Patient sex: F
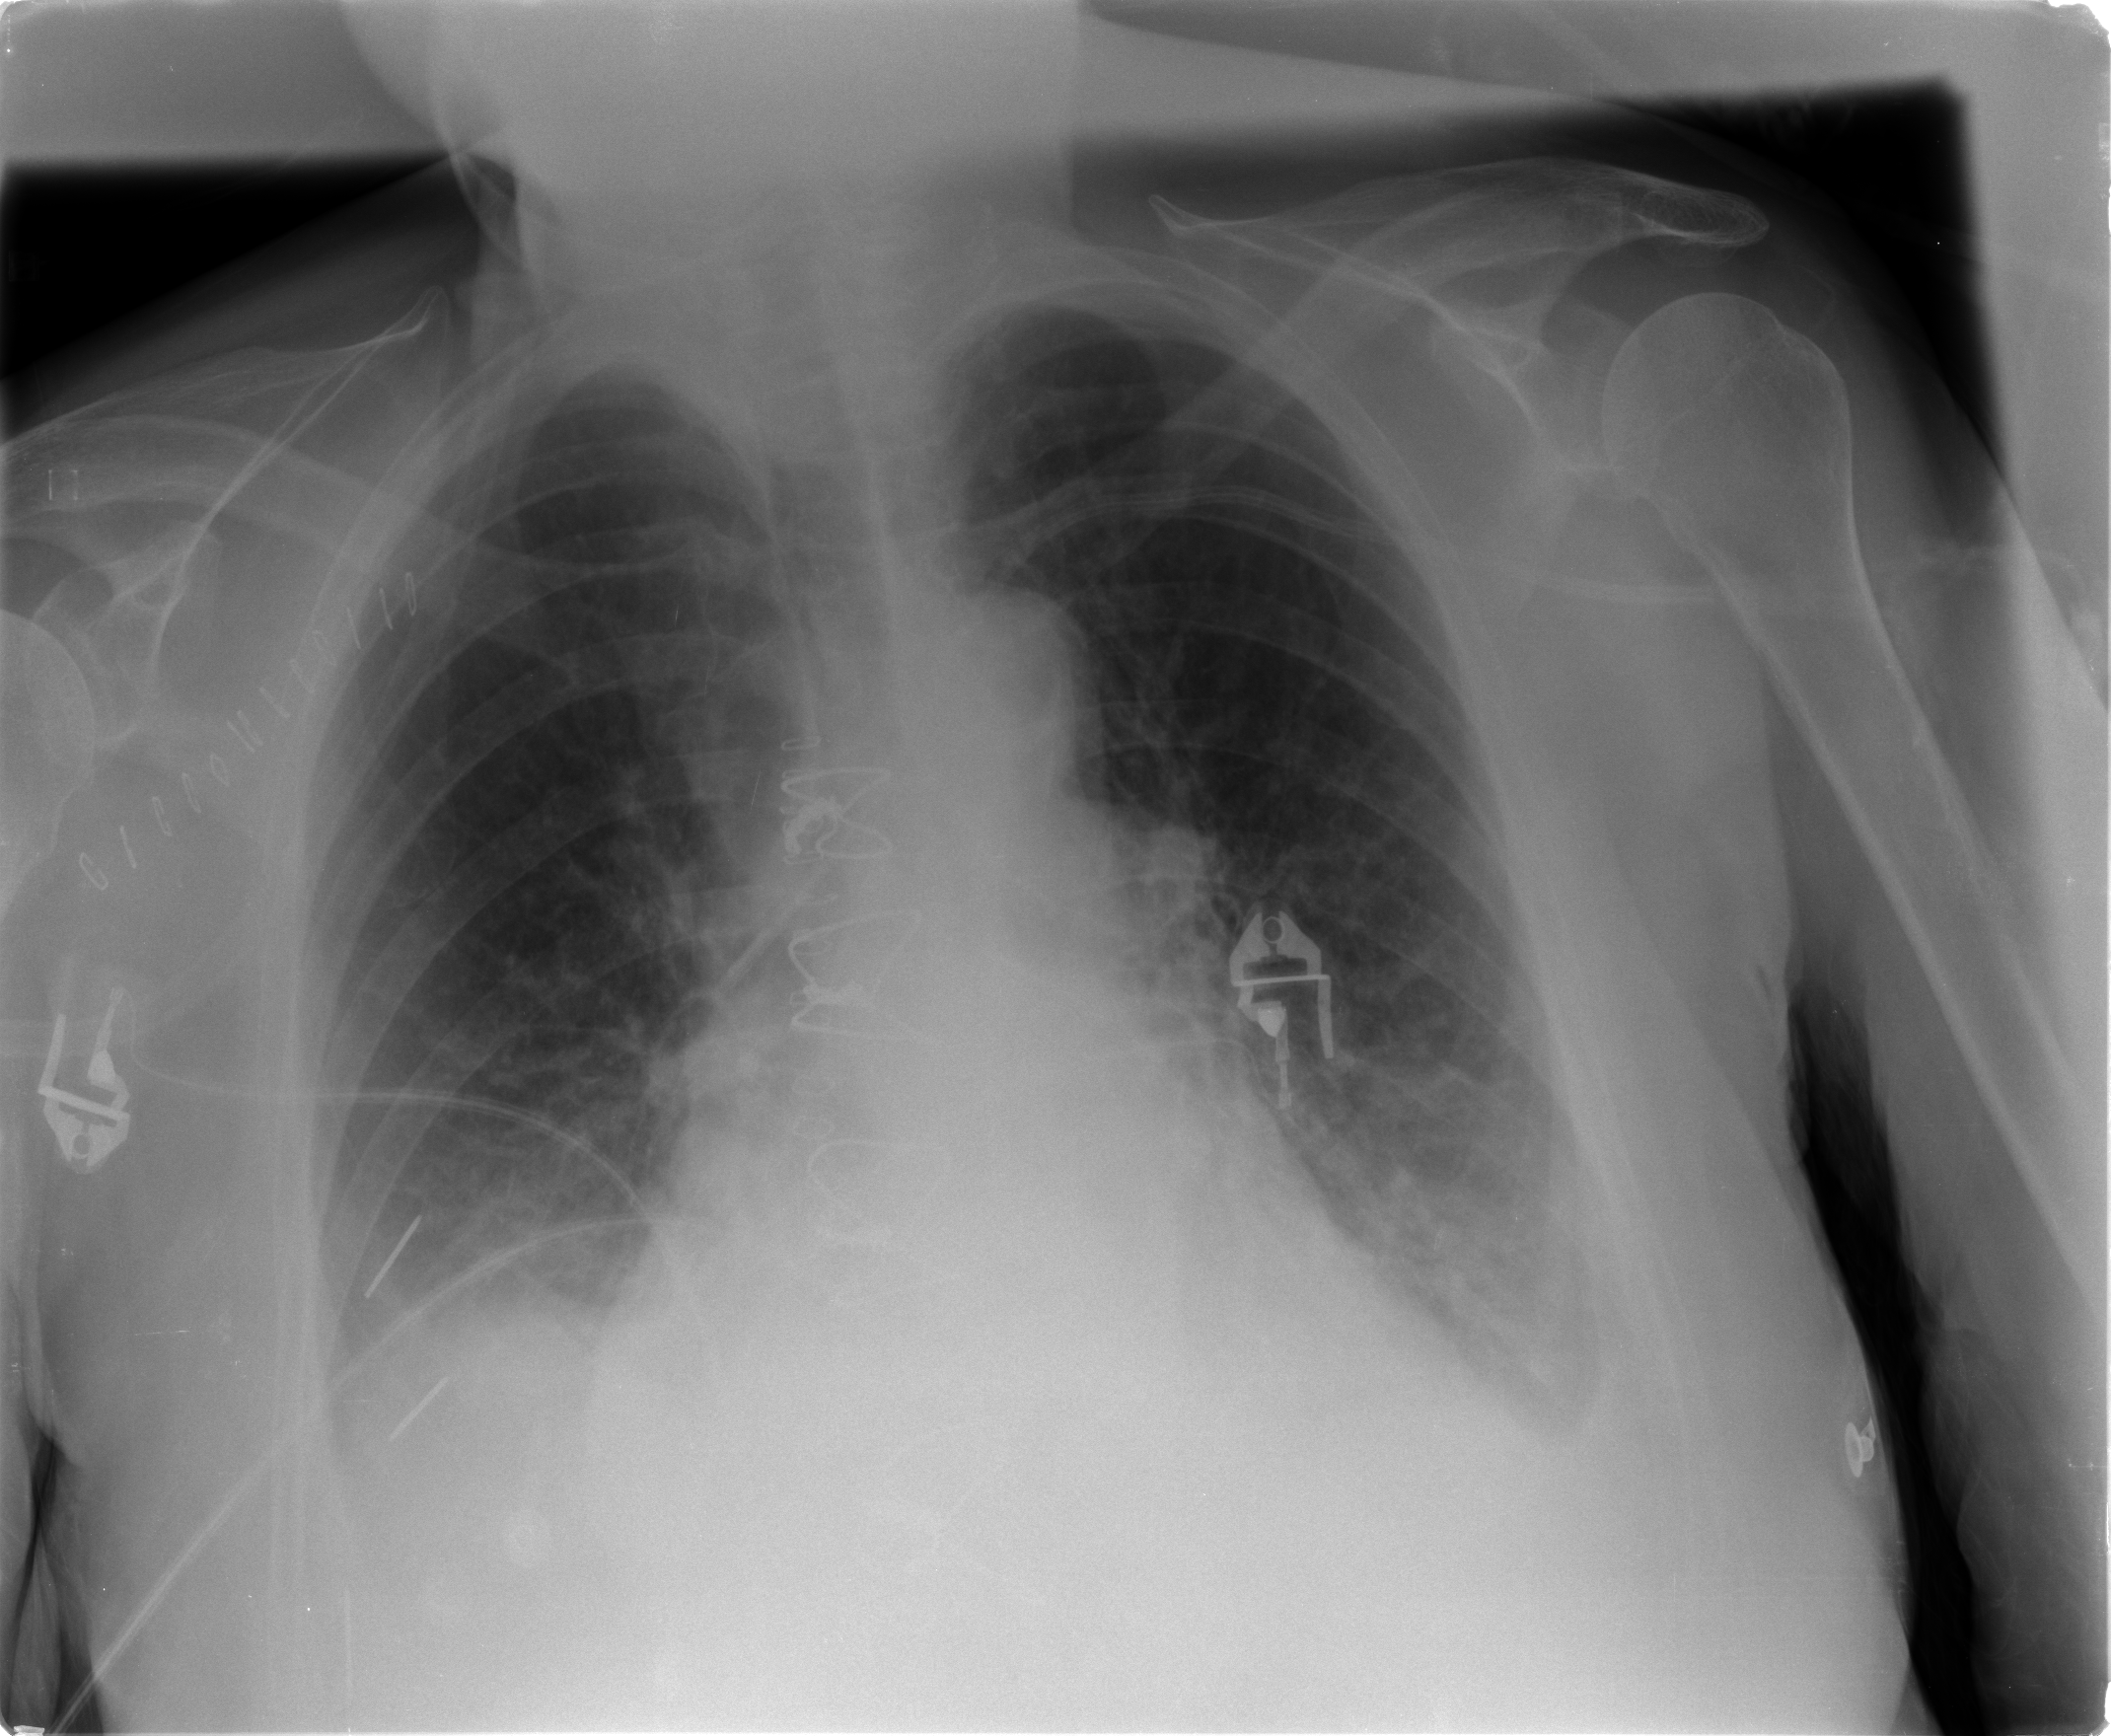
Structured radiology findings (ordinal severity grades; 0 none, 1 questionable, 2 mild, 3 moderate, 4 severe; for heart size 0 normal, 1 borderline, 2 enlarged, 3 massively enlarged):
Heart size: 2
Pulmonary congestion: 1
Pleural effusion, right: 2
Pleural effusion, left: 2
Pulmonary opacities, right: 0
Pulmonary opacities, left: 0
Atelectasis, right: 2
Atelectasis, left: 2